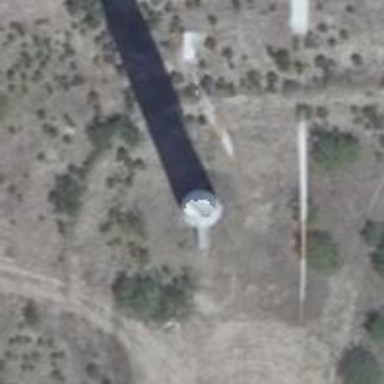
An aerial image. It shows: Wind power generator employing wind turbines.